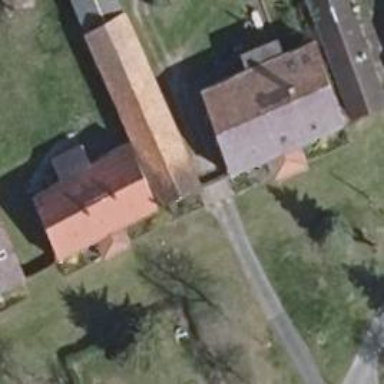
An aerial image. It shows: Building with gabled roof oriented along its length.